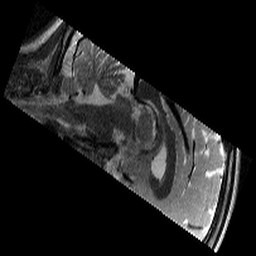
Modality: T2w
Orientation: sagittal
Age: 9
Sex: female
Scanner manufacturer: siemens
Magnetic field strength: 3 T
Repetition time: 9.23 s
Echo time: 0.067 s